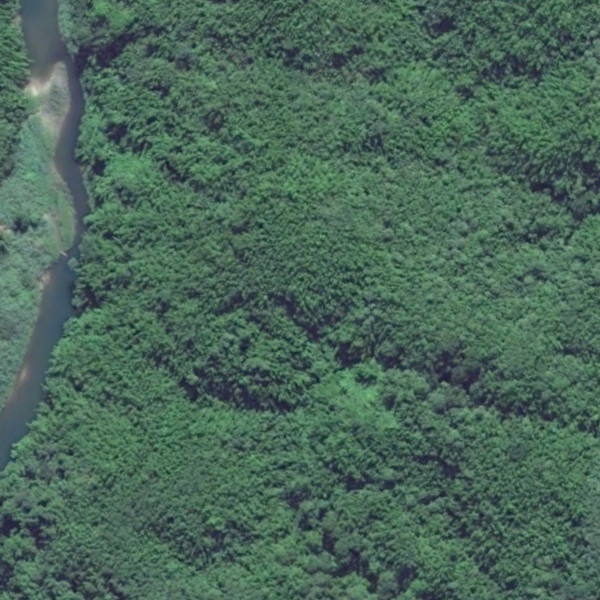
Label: Forest